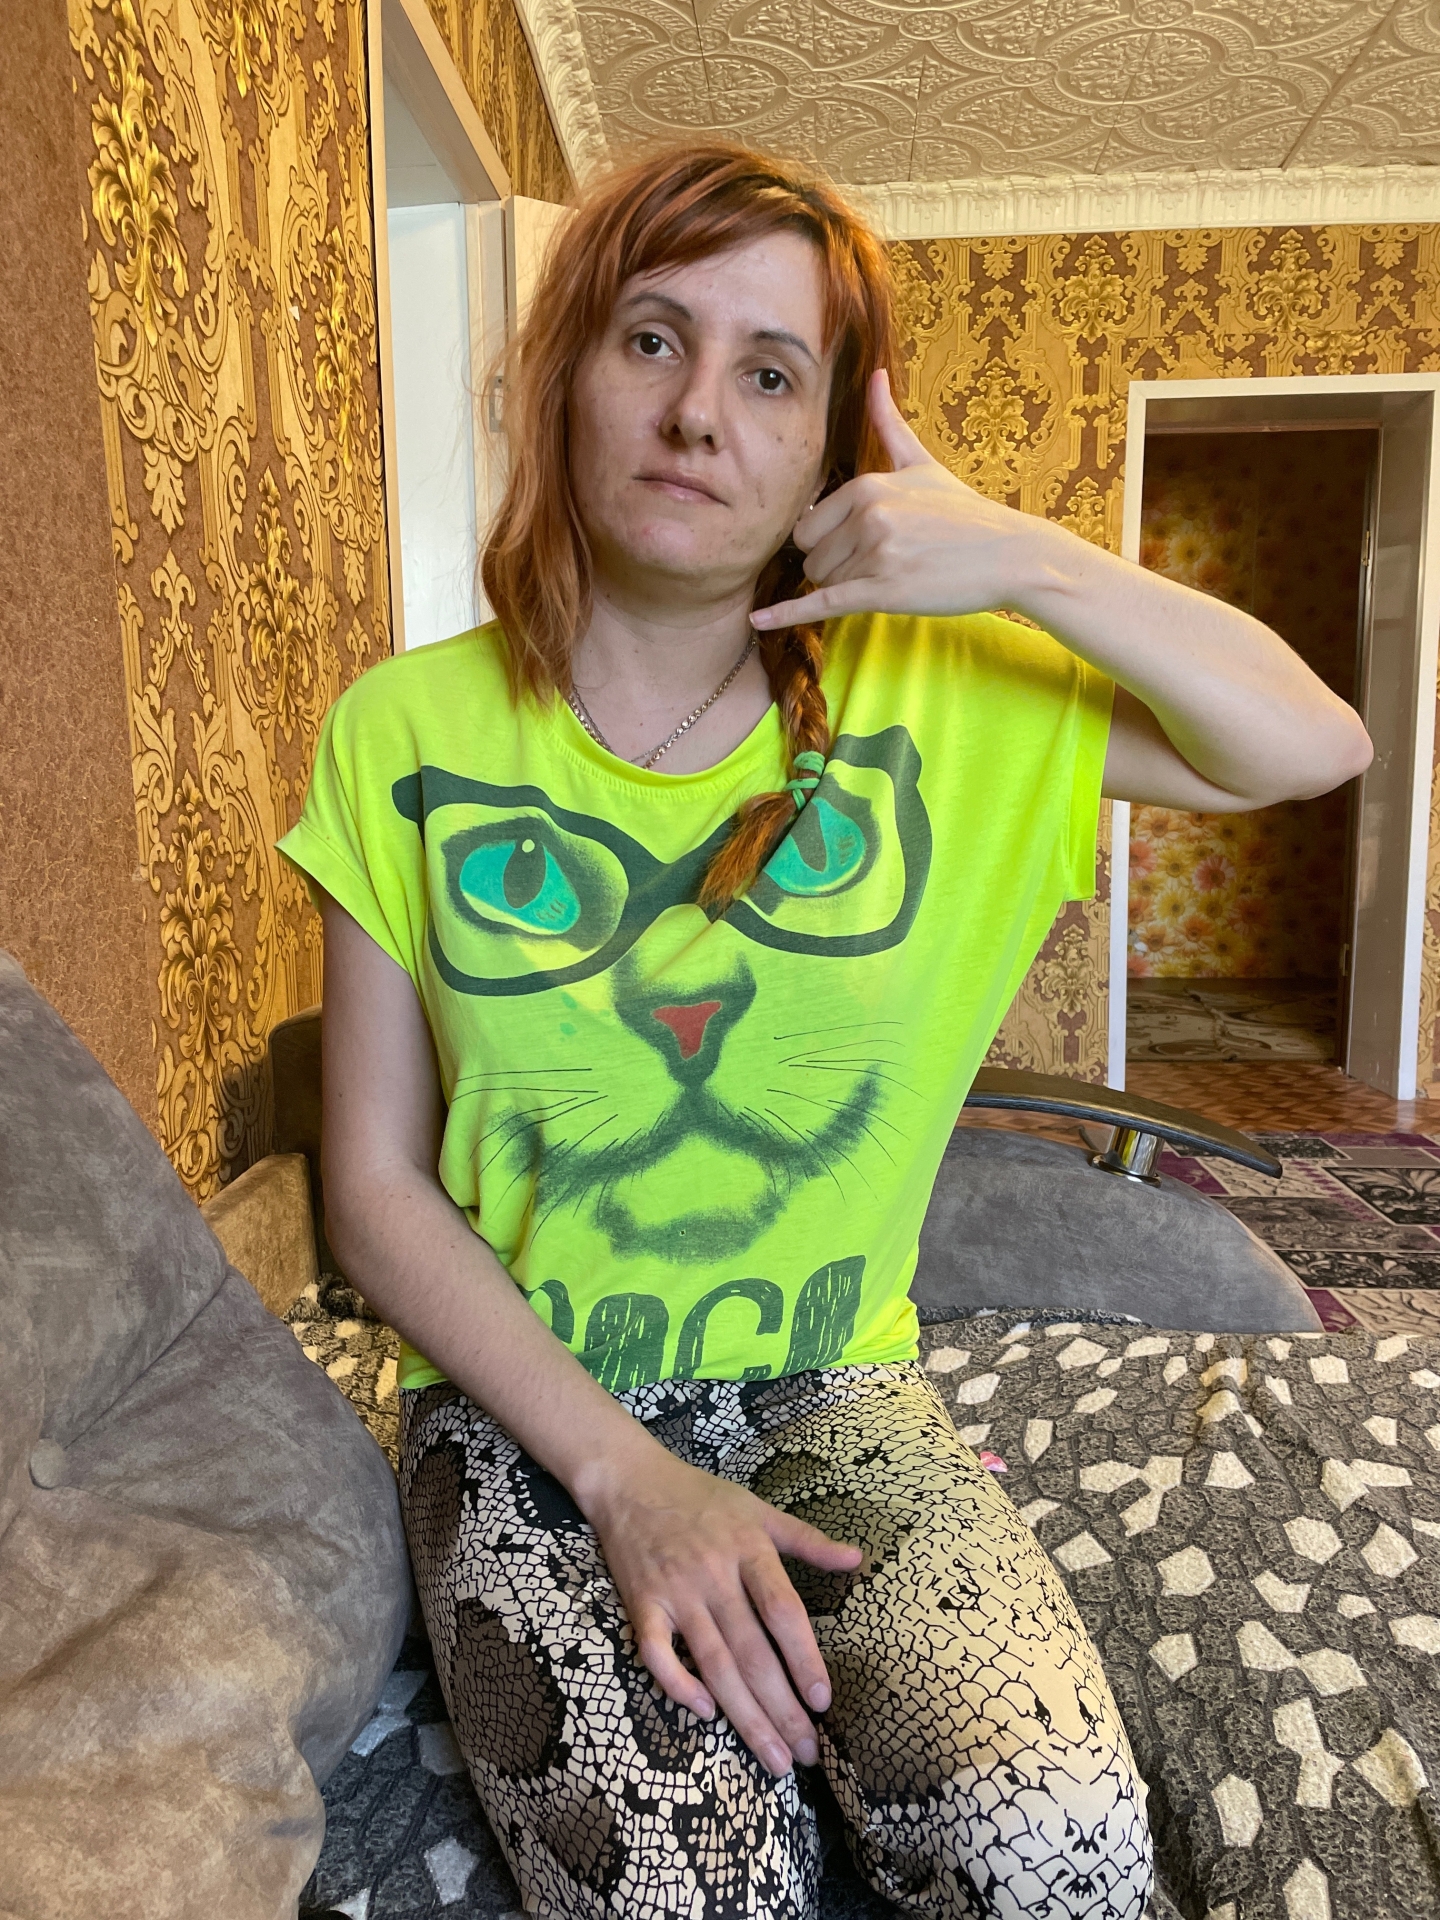
Label: clear